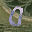
Label: 0